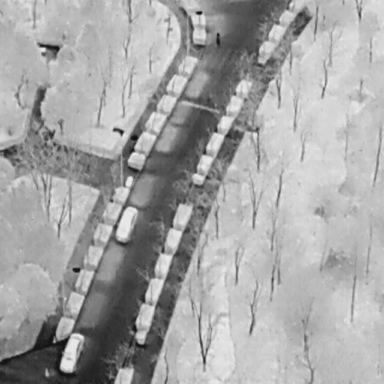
There are two Cars in the infrared image.